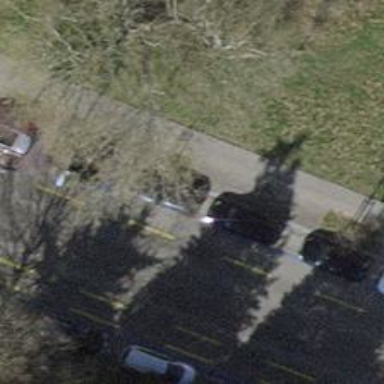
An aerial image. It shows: Tree-lined avenue.